Aerial crown-view tile of a tropical tree (Barro Colorado Island, Panama), acquired 20241216:
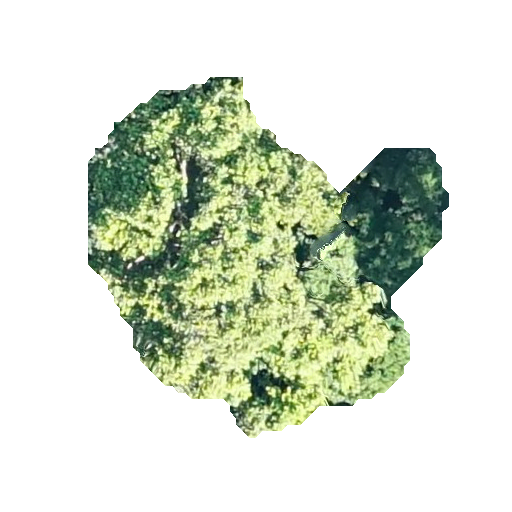
Species: Poulsenia armata
GBIF accepted scientific name: Poulsenia armata
Crown area: 122.653 m²